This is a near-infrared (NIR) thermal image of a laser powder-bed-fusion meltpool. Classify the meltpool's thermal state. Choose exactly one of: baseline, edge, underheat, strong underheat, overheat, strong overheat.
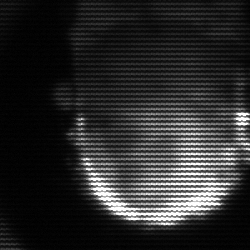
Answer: baseline